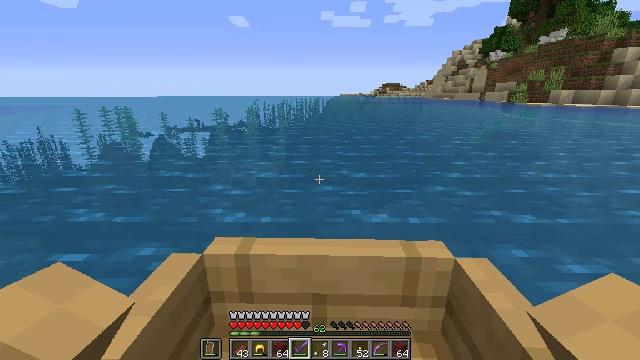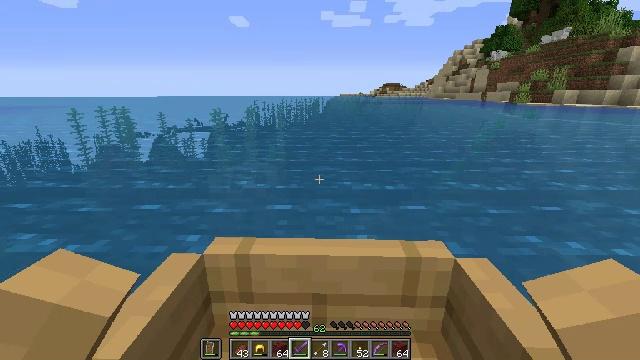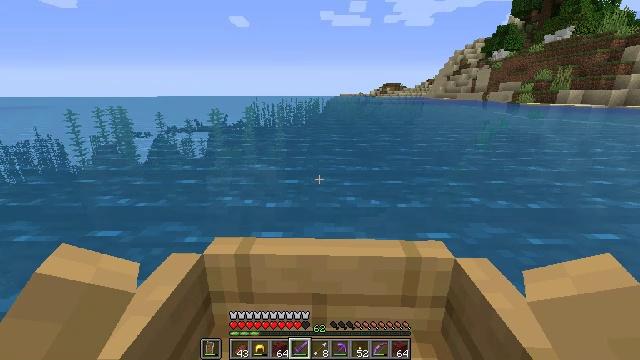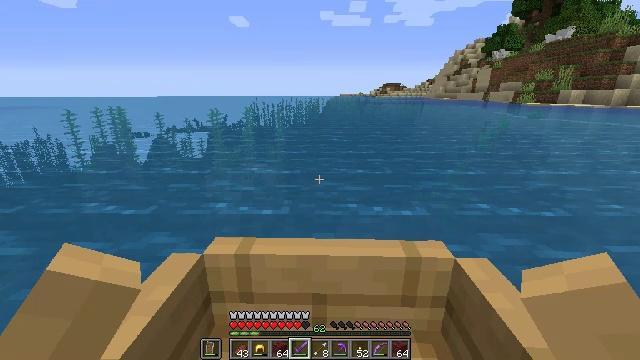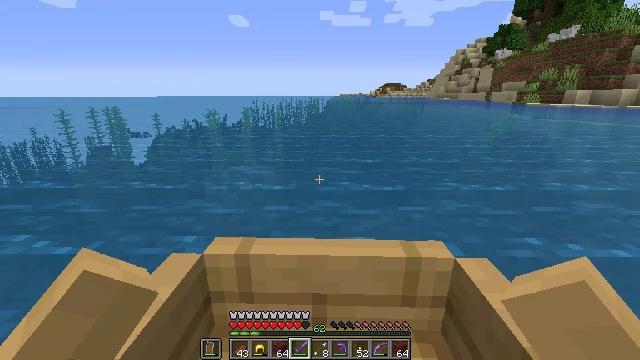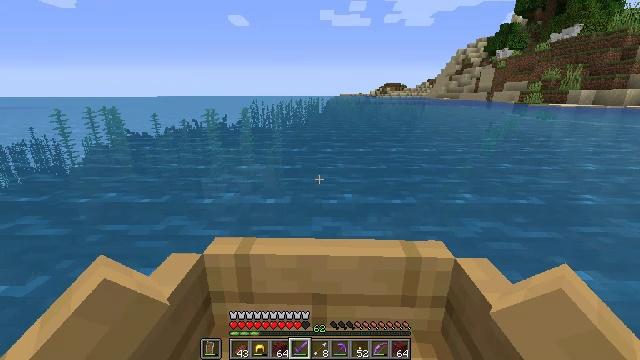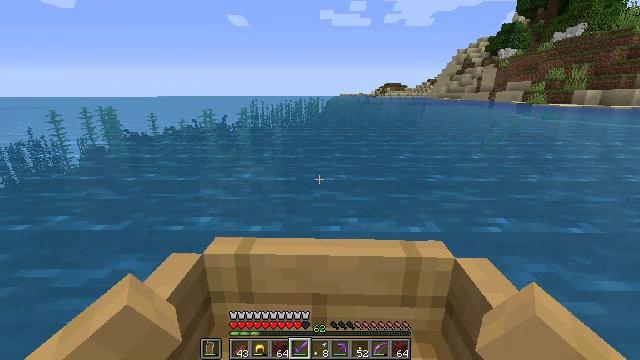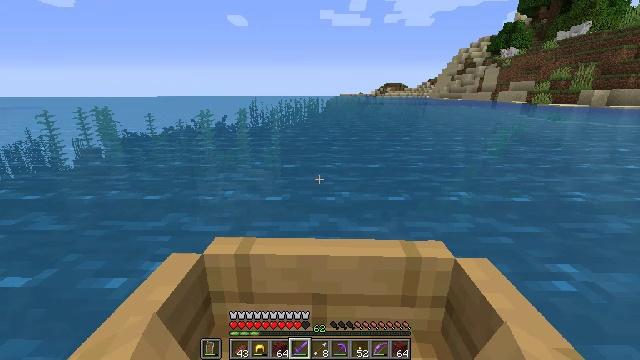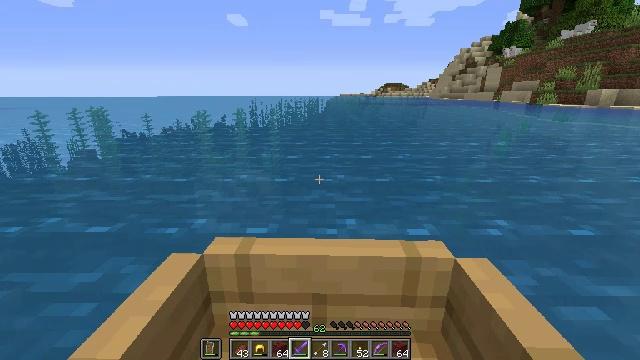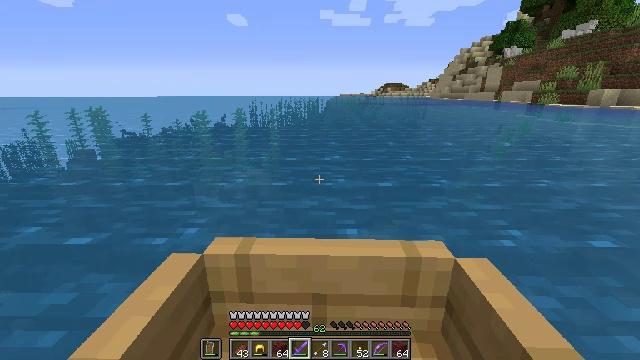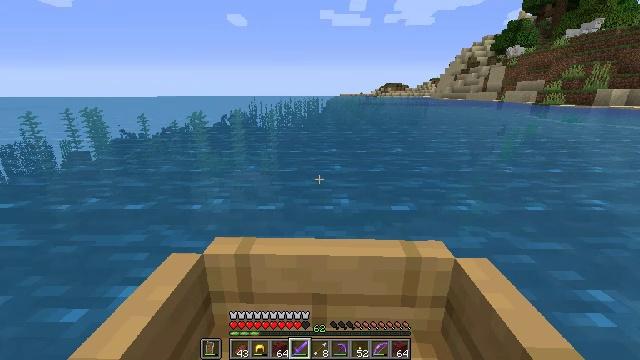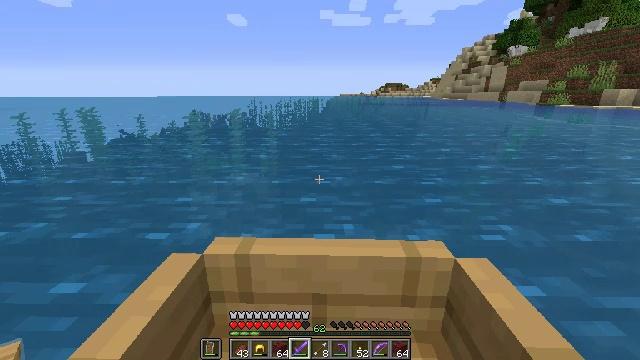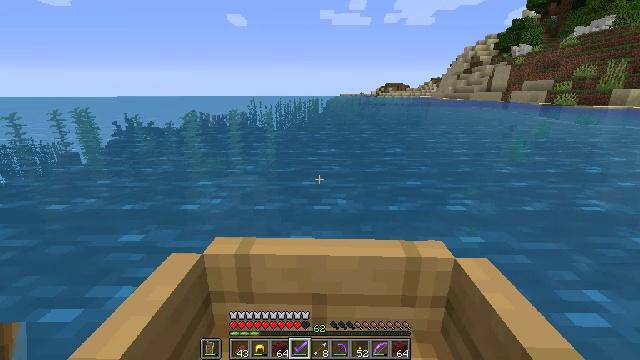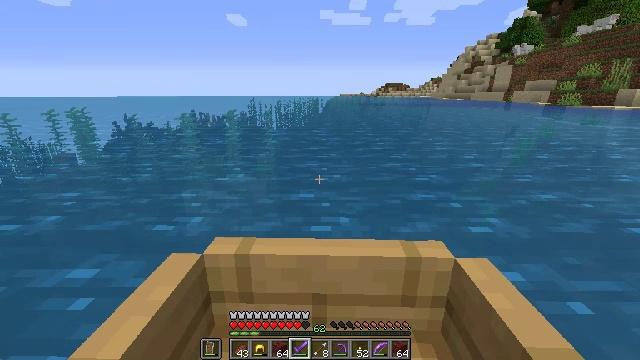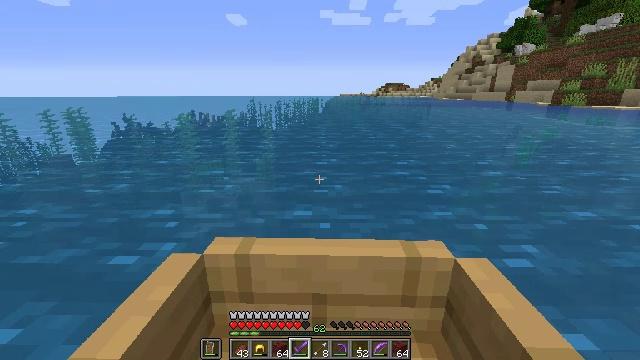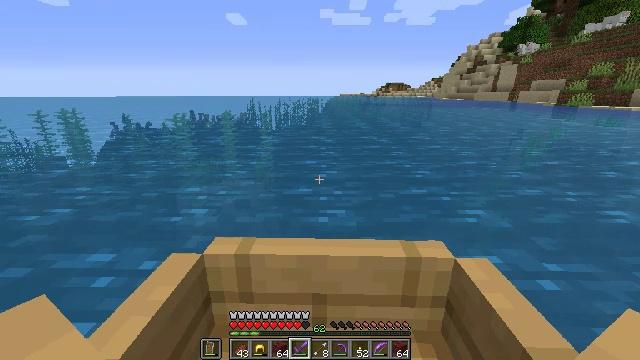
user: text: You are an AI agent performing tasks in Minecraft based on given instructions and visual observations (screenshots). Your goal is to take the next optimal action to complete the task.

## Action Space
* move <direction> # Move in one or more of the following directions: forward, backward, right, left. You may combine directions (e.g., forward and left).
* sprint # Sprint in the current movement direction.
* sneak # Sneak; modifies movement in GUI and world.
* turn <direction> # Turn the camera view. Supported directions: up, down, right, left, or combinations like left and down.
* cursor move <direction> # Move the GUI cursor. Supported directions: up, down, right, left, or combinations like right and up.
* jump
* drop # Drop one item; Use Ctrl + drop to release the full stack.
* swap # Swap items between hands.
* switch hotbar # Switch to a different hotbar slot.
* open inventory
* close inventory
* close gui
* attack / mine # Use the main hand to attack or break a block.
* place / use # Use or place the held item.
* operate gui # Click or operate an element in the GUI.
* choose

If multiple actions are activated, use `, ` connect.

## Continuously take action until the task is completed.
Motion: motion action
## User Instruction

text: Retrieve the ender chest safely.
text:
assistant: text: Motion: move forward
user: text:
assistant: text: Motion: move forward
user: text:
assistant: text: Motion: move forward
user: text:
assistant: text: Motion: move forward
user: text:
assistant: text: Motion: move forward
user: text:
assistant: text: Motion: move forward
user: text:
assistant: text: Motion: move forward
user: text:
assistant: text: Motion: move forward
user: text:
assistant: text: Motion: move forward
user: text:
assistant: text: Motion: move forward
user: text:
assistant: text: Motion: move forward
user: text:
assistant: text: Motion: move forward
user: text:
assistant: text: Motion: move forward
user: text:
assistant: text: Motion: move forward
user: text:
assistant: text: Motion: move forward
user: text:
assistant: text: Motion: move forward
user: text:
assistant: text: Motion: move forward
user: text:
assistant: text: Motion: move forward
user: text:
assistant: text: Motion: move forward
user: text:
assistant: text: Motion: move forward
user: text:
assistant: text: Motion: move forward
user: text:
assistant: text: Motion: move forward
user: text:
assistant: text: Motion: move forward
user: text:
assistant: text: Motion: move forward
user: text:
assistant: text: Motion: move forward
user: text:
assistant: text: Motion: move forward
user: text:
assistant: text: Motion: move forward
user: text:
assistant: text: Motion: move forward
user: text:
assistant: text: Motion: move forward
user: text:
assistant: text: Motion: move forward